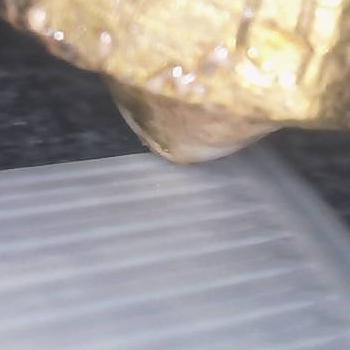
Flow rate: 52%